Question: I'm really struggling to understand cocos2d 2.0 and how its layers and coordinates work. I have a single scene with a single layer that contains a single sprite. Here are the stats:
Layer: Position: (0,0)
Origin: (-384, -430)
Size: (768, 860) (same as the view)
AnchorPoint: (0.5, 0.5)
ignoreAnchorPointForPosition: NO
Scale: 1.0
Sprite: Position: (768, 860)
Origin: (499.5, 413.5)
Size: (537, 893)
AnchorPoint: (0.5, 0.5)
I add the sprite in the init of the layer.
How is it that the sprite is positioned at the center of the view in the iPad simulator? If someone could help me draw a mental picture (or an actual one :)) of this, that would really help.
This image shows how I understand the placement and it doesn't make any sense.
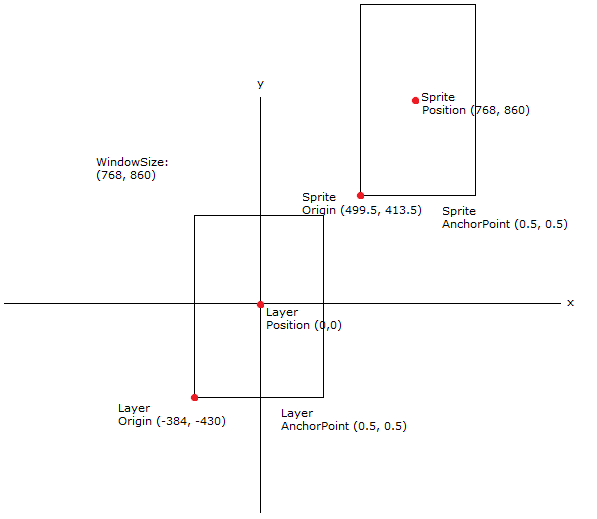
Answer: Anchor point is relative point on the node. (0.f, 0.f) corresponds to left-bottom corner and (1.f, 1.f) is for right-top corner. The position, that you set to the node, is set for anchor point. Of course, if it's property 'isRelatieveAnchorPoint' is 'YES'.
So, if anchor point is (0.5f, 0.5f), you set the position of center of the node. Thats why your layer is placed in (0.f, 0.f) of world coordinates with it's center.
But inner coordinates are always count from (0.f, 0.f) of current node. So, if you add your sprite to (768.f, 860.f) with sprite's anchor point (0.5, 0.5f), sprite's center will be positioned to this coordinates relatieve to the parent layer's origin.
I hope i described it clear enough =)